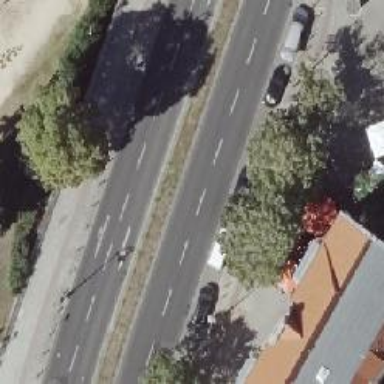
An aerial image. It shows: Secondary road with asphalt surface.